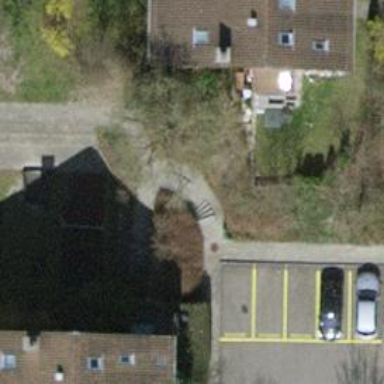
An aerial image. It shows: Footway surfaced with paving stones.